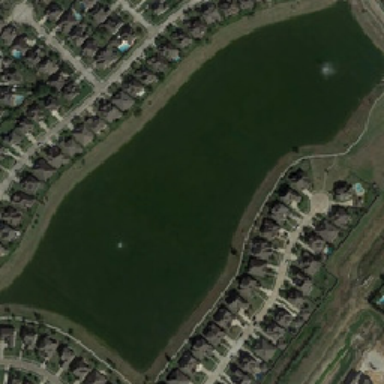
The inregular pond is surrounded by a ring of tiny villas with gray roof .